Question: I am trying to implement a text view which scrolls continuously.
But the text is not scrolling.
I want the text to be displayed in the following format:

This is the code that I have written.
'''
public class ScrollingTextView extends TextView {
public ScrollingTextView(Context context, AttributeSet attrs, int defStyle) {
super(context, attrs, defStyle);
}
public ScrollingTextView(Context context, AttributeSet attrs) {
super(context, attrs);
}
public ScrollingTextView(Context context) {
super(context);
}
@Override
protected void onFocusChanged(boolean focused, int direction, Rect previouslyFocusedRect) {
if(focused)
super.onFocusChanged(focused, direction, previouslyFocusedRect);
}
@Override
public void onWindowFocusChanged(boolean focused) {
if(focused)
super.onWindowFocusChanged(focused);
}
@Override
public boolean isFocused() {
return true;
}
}
'''
This is my xml code.
'''
<?xml version="1.0" encoding="utf-8"?>
<RelativeLayout xmlns:android="http://schemas.android.com/apk/res/android"
android:layout_width="match_parent"
android:layout_height="match_parent"
android:background="@color/background"
android:orientation="vertical" >
<LinearLayout
android:layout_width="fill_parent"
android:layout_height="fill_parent"
android:layout_alignParentRight="true"
android:background="@color/background"
android:orientation="vertical" >
<org.fluturasymphony.recommendation.ScrollingTextView
android:id="@+id/TextView03"
android:layout_width="wrap_content"
android:layout_height="wrap_content"
android:ellipsize="marquee"
android:marqueeRepeatLimit="marquee_forever"
android:padding="25dip"
android:scrollHorizontally="true"
android:singleLine="true"
android:text="Really Long Scrolling Text Goes Here.... ..... ............ .... ...." />
<LinearLayout
android:layout_width="wrap_content"
android:layout_height="wrap_content"
android:layout_gravity="center_horizontal"
android:layout_marginTop="170dp"
android:background="@color/background"
android:orientation="horizontal" >
<EditText
android:id="@+id/outlet_id"
android:layout_width="wrap_content"
android:layout_height="wrap_content"
android:hint="@string/outlet_id_text"
android:inputType="textAutoComplete" />
<ImageView
android:id="@+id/search_button"
android:layout_width="32dp"
android:layout_height="32dp"
android:adjustViewBounds="true"
android:contentDescription="@string/cd_search_icon"
android:src="@drawable/search_icon" />
</LinearLayout>
<Button
android:id="@+id/view_stores_on_map"
android:layout_width="221dp"
android:layout_height="wrap_content"
android:layout_gravity="center"
android:layout_marginTop="76dp"
android:onClick="showStoreList"
android:text="@string/view_stores_on_map" />
<Button
android:id="@+id/view_stores"
android:layout_width="221dp"
android:layout_height="wrap_content"
android:layout_gravity="center"
android:layout_marginTop="38dp"
android:onClick="showStoreList"
android:text="View List Of Stores" />
</LinearLayout>
</RelativeLayout>
'''
Can anyone tell me how to implement this?
Again, what I need is for the code in the red box to scroll continuously.
'''
public class HomeActivity extends Activity {
/** Called when the activity is first created. */
@Override
public void onCreate(Bundle savedInstanceState) {
super.onCreate(savedInstanceState);
setContentView(R.layout.home);
final Button view_stores = (Button) findViewById(R.id.view_stores);
final Button view_stores_on_map = (Button) findViewById(R.id.view_stores_on_map);
final EditText outlet_id = (EditText) findViewById(R.id.outlet_id);
final ImageView search_button = (ImageView) findViewById(R.id.search_button);
view_stores.setOnClickListener(new Button.OnClickListener(){
public void onClick(View v){
// Load the stores
Intent myIntent = new Intent(HomeActivity.this, StoreListActivity.class);
startActivity(myIntent);
HomeActivity.this.startActivity(myIntent);
}
});
TextView tv;
tv = (TextView) findViewById(R.id.textId);----------->***text view***
tv.setSelected(true);
search_button.setClickable(true);
search_button.setOnClickListener(new View.OnClickListener() {
@Override
public void onClick(View v) {
// TODO Auto-generated method stub
String outlet_no = outlet_id.getText().toString();
if(!outlet_no.isEmpty()){
SharedPreferences myPrefs = getApplicationContext().getSharedPreferences("myPrefs", MODE_WORLD_READABLE);
SharedPreferences.Editor prefsEditor = myPrefs.edit();
prefsEditor.putString("outlet_id", outlet_no);
prefsEditor.commit();
Intent myIntent = new Intent(HomeActivity.this, StoreActivity.class);
startActivity(myIntent);
HomeActivity.this.startActivity(myIntent);
}
else{
Toast.makeText(getApplicationContext(), "Please enter an outlet id", Toast.LENGTH_SHORT);
}
}
});
view_stores_on_map.setOnClickListener(new Button.OnClickListener(){
@Override
public void onClick(View v){
SharedPreferences myPrefs = getApplicationContext().getSharedPreferences("myPrefs", MODE_WORLD_READABLE);
SharedPreferences.Editor prefsEditor = myPrefs.edit();
prefsEditor.putString("show_all", "1");
prefsEditor.commit();
Intent myIntent = new Intent(HomeActivity.this, StoreMapActivity.class);
startActivity(myIntent);
}
});
}
/*
@Override
public boolean onCreateOptionsMenu(Menu menu) {
MenuInflater inflater = getMenuInflater();
inflater.inflate(R.menu.settings_menu, menu);
return true;
}
@Override
public boolean onOptionsItemSelected(MenuItem item) {
switch (item.getItemId()) {
case R.id.set_client: final CharSequence[] items = {"colgate", "godrej", "parle"};
AlertDialog.Builder builder = new AlertDialog.Builder(this);
builder.setTitle("Set the client");
builder.setSingleChoiceItems(items, -1, new DialogInterface.OnClickListener() {
public void onClick(DialogInterface dialog, int item) {
SharedPreferences myPrefs = getApplicationContext().getSharedPreferences("myPrefs", MODE_WORLD_READABLE);
SharedPreferences.Editor prefsEditor = myPrefs.edit();
prefsEditor.putString("client",(String) items[item]);
prefsEditor.commit();
}
});
AlertDialog alert = builder.create();
alert.show();
break;
}
return true;
}
*/
}
'''
This is my java code from where i am calling the text view is it the right way to call the text view?
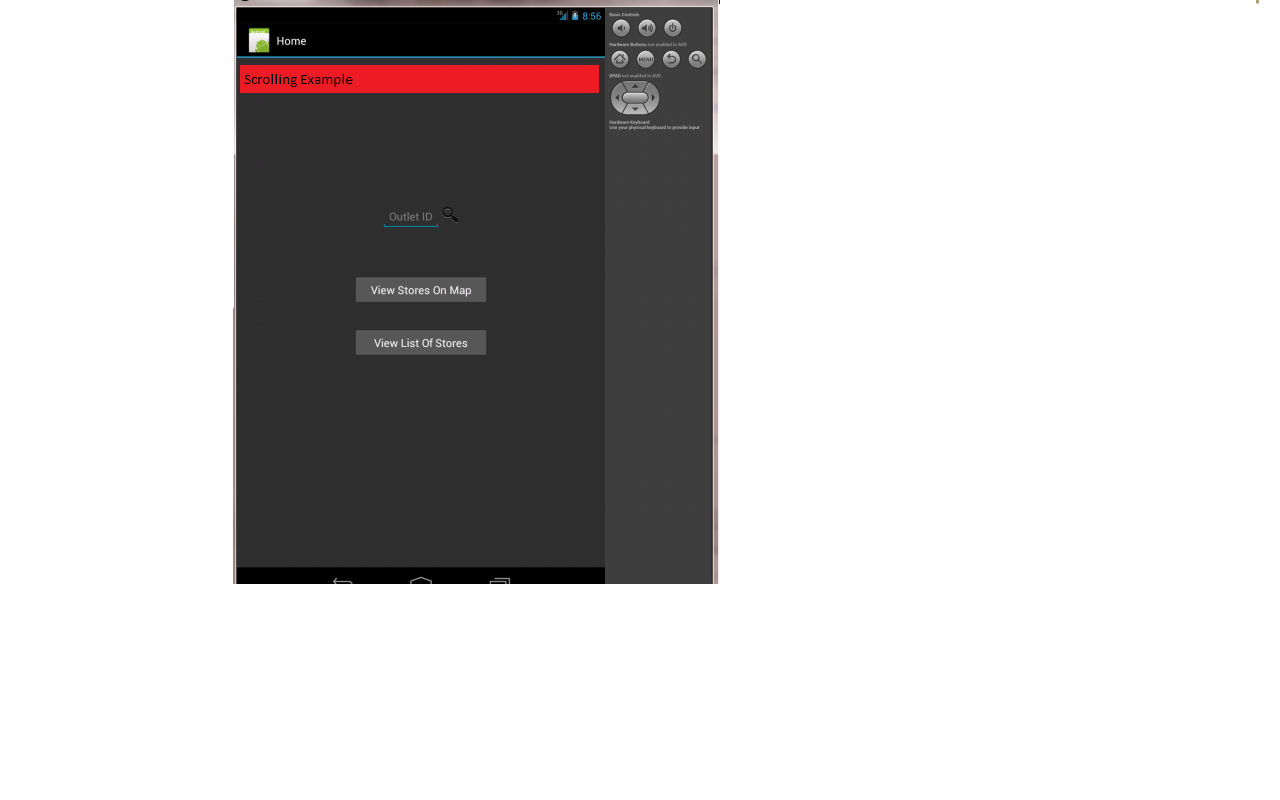
Answer: Try this :
'''
<TextView
android:id="@+id/textId"
android:layout_width="wrap_content"
android:layout_height="wrap_content"
android:layout_alignParentRight="true"
android:ellipsize="marquee"
android:fadingEdge="horizontal"
android:lines="1"
android:marqueeRepeatLimit="marquee_forever"
android:scrollHorizontally="true"
android:singleLine="true"
android:text="Simple application that shows how to use marquee, with a long text"
android:textColor="#ff4500" />
'''
From Activity do this :
'''
TextView tv;
tv = (TextView) findViewById(R.id.textId);
tv.setSelected(true);
'''
Thanks.